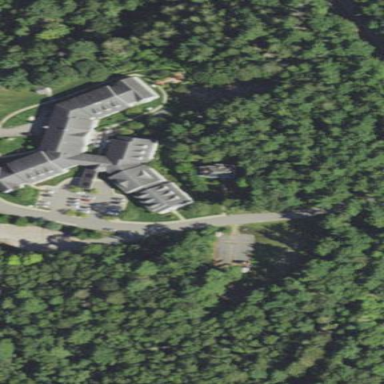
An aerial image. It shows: Hospital building.